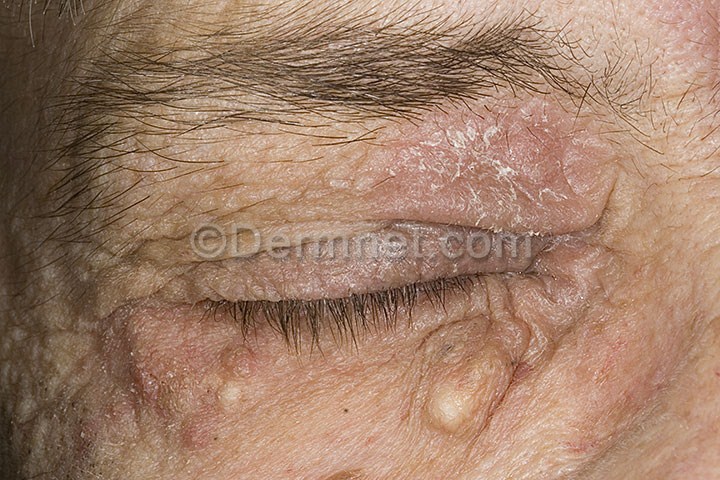
Disease: Eczema Photos